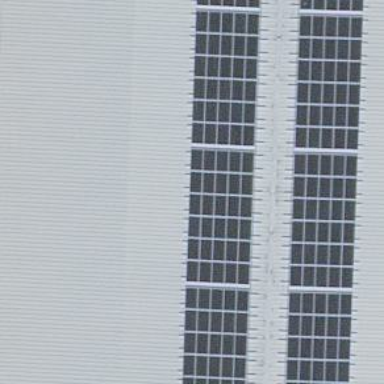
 consisting of solar photovoltaic panels."